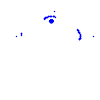
Particle: electron